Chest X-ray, AP view. Patient: 33 years old, sex M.
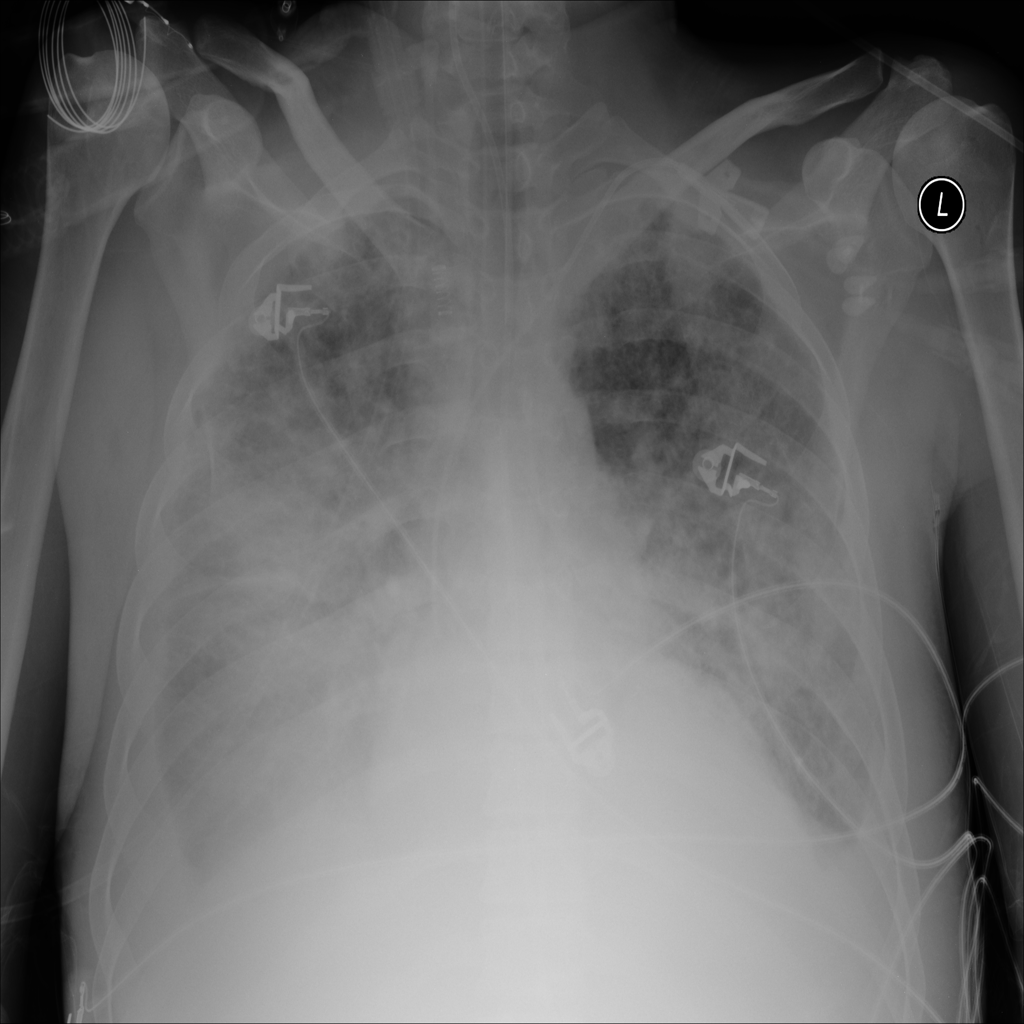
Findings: Edema, Effusion, Infiltration